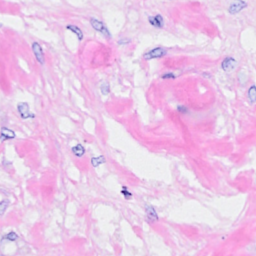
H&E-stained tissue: Breast